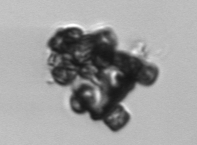
Label: Delphineis